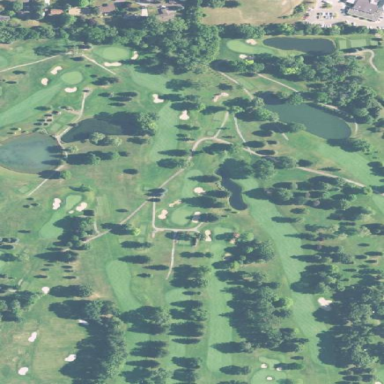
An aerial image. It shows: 18-hole golf course classified as leisure land.